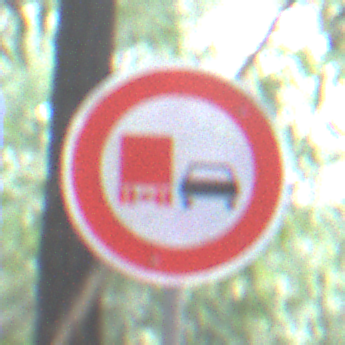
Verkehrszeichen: UeberholverbotKraftfahrzeuge
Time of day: SunriseSunset
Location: Outdoor (Nature)
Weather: NotSpecified
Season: Autumn
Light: Natural